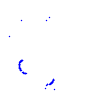
Particle: proton